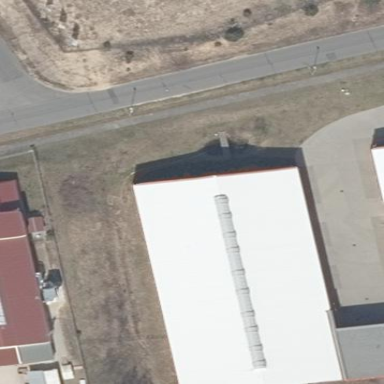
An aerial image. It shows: Industrial building with gabled roof.